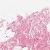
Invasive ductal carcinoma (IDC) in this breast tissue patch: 0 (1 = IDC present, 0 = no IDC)